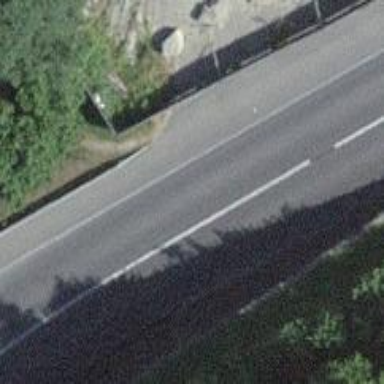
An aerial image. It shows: Sidewalk along the footway.